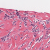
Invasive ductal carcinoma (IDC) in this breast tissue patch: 1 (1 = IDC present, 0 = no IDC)